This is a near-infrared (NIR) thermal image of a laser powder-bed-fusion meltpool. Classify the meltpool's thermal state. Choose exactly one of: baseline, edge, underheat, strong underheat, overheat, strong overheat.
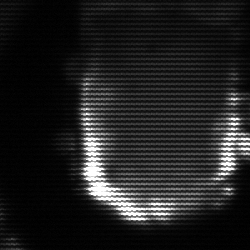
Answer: baseline